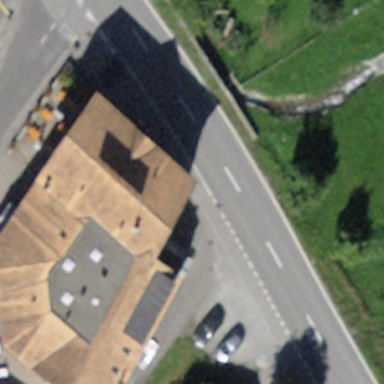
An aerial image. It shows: Hotel building.